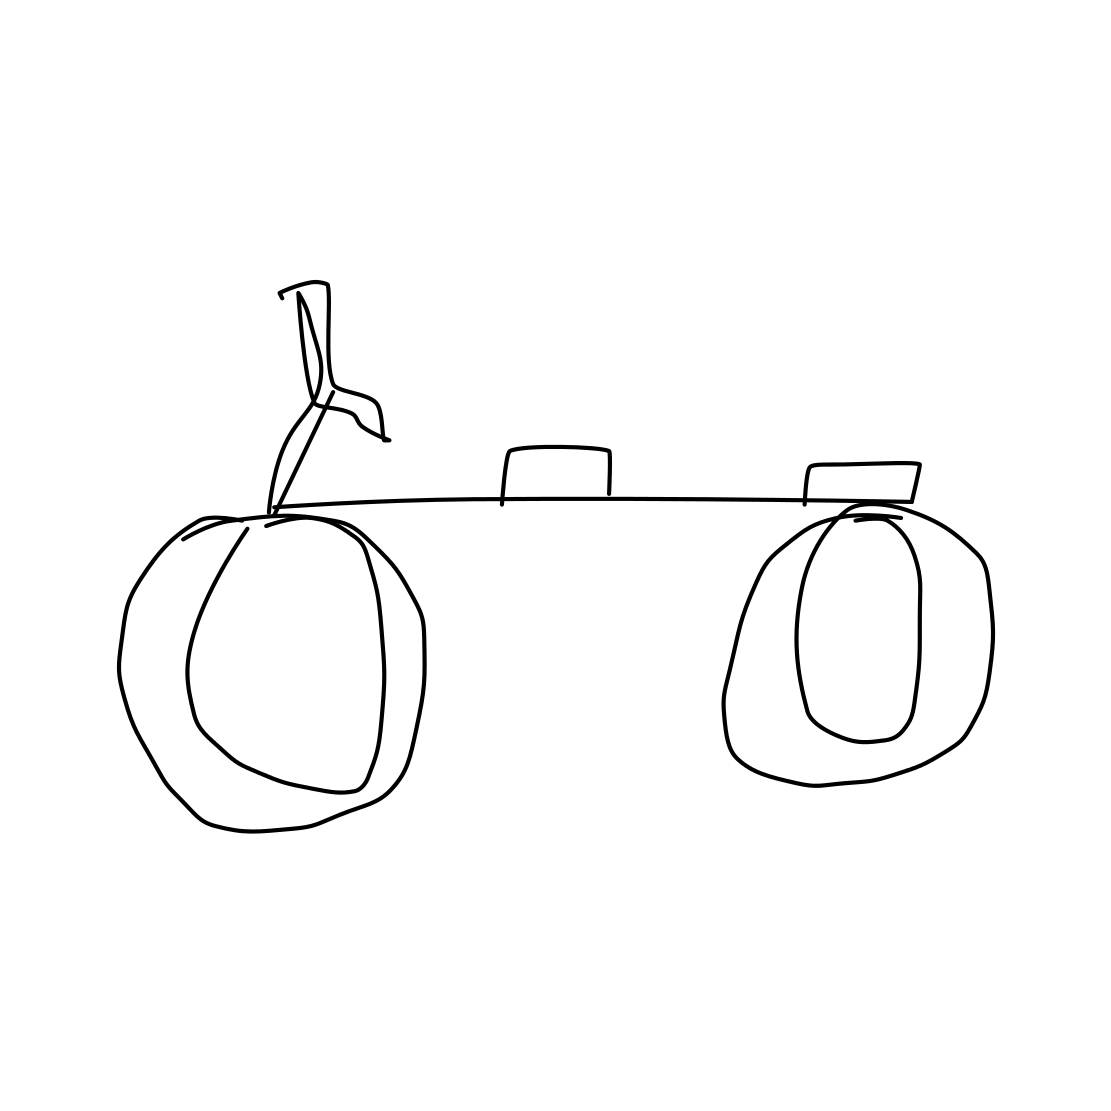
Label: bicycle